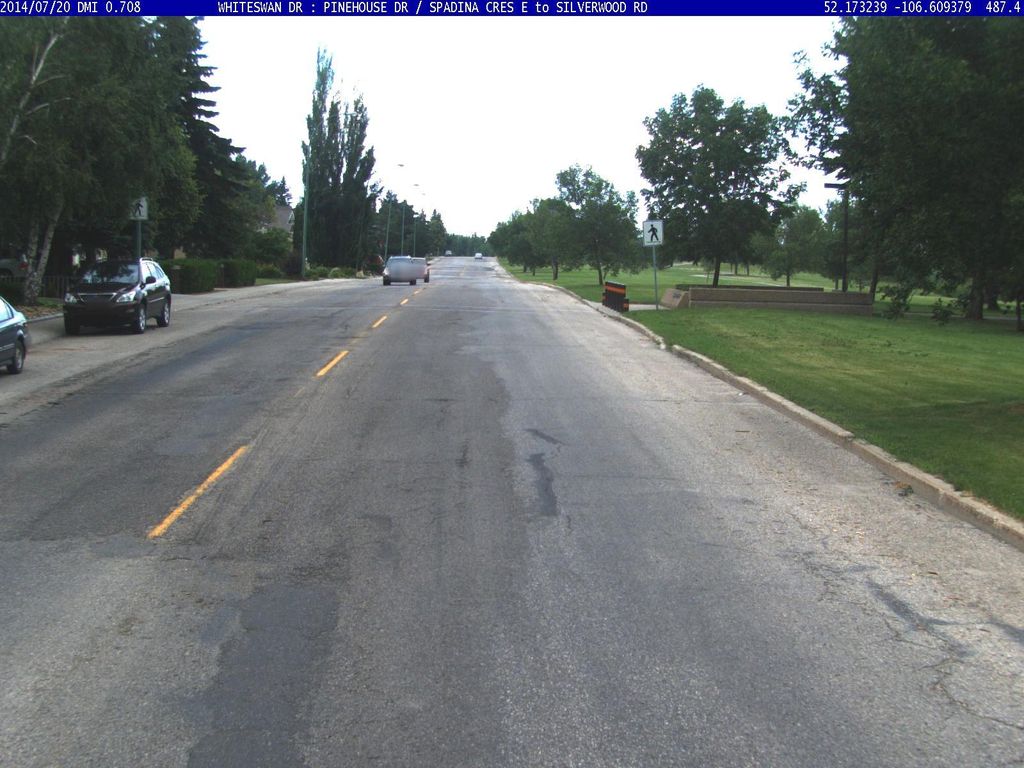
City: saskatoon